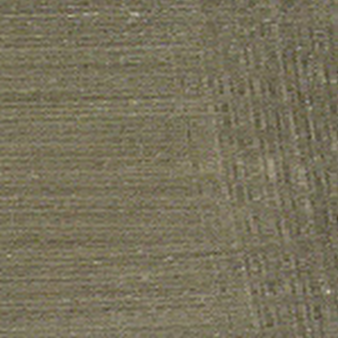
Label: other